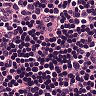
Metastatic tissue present: no